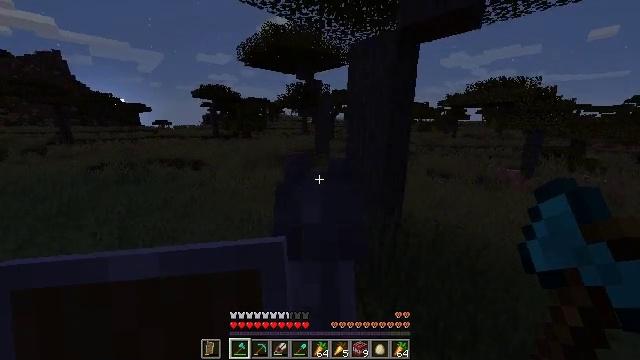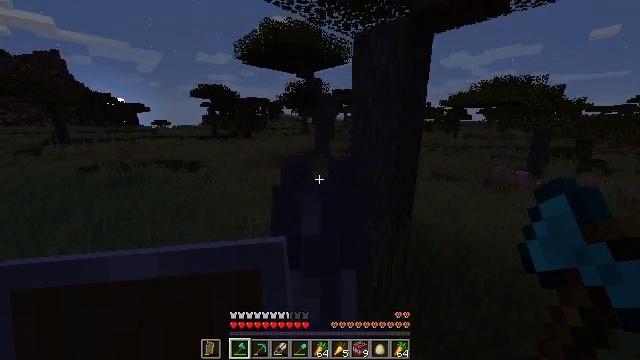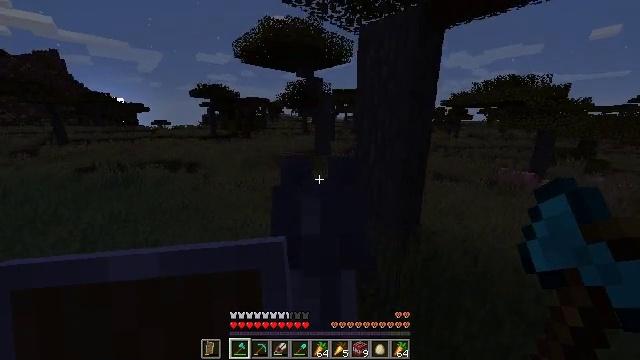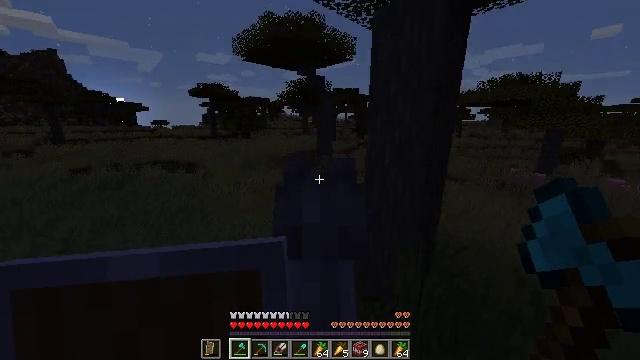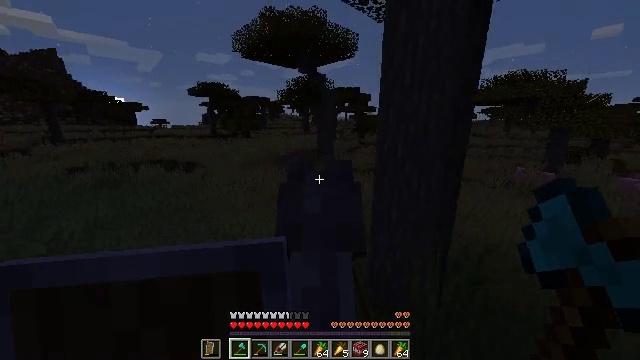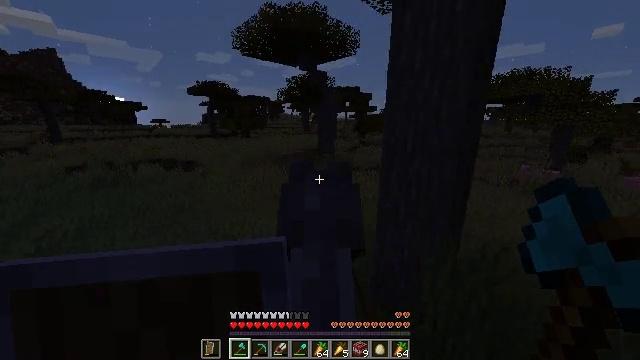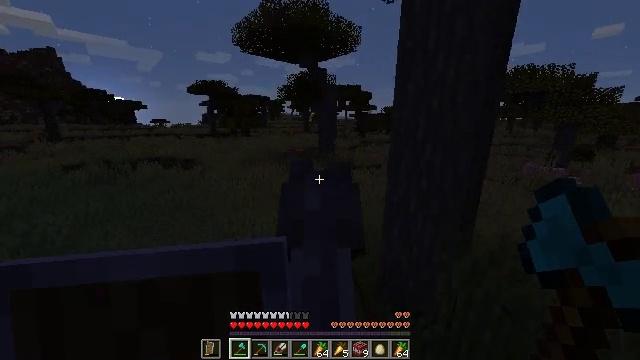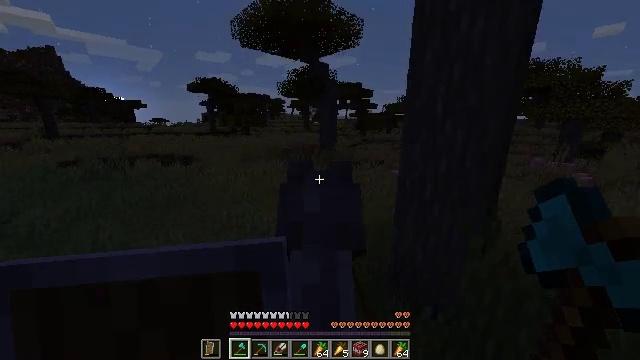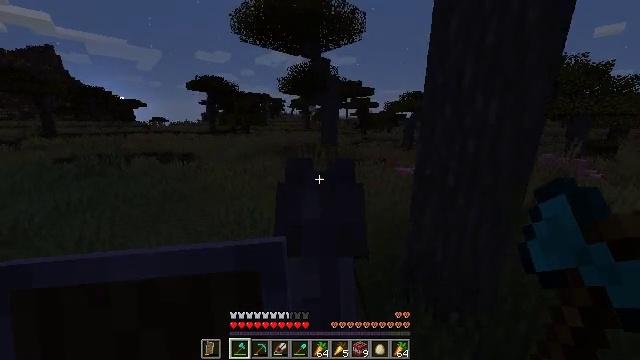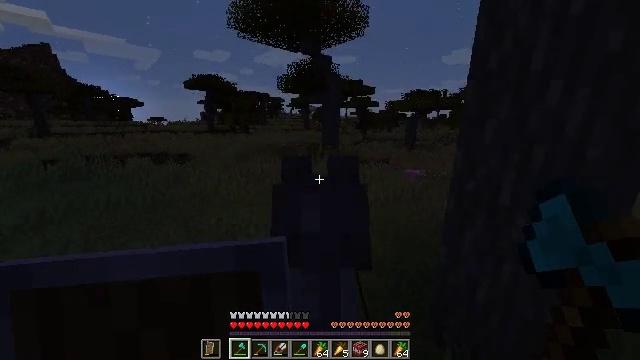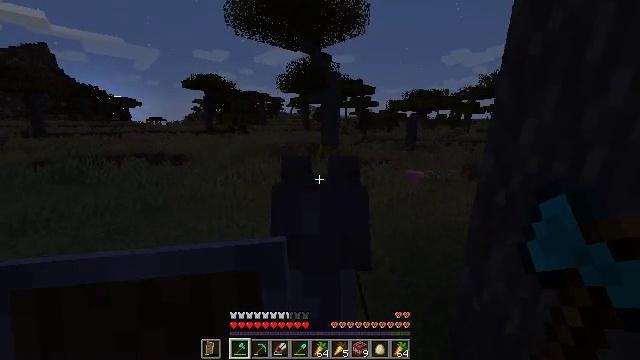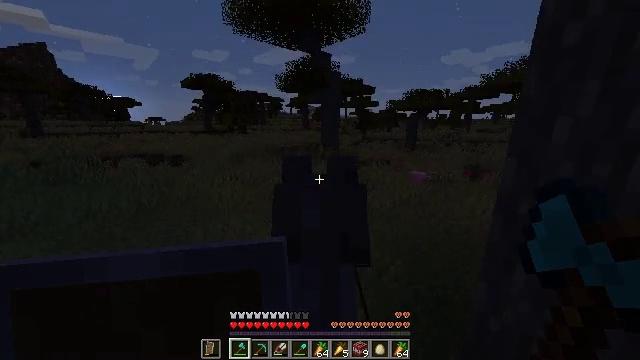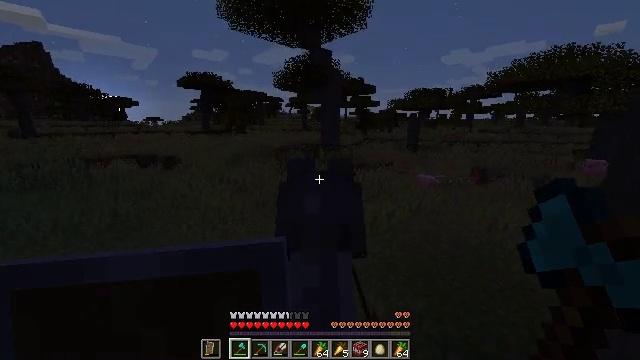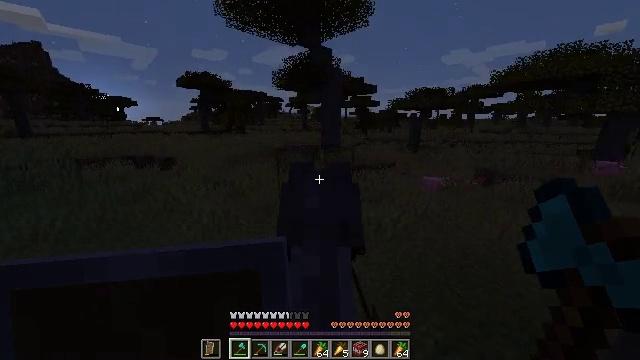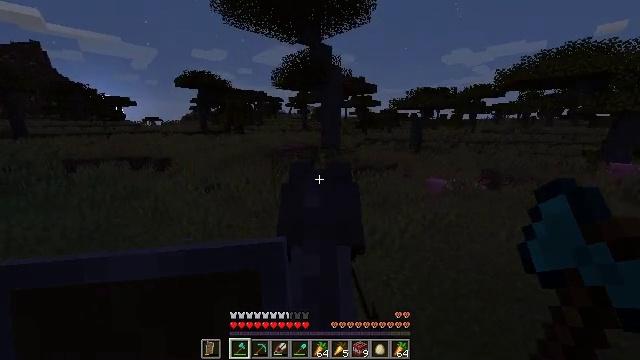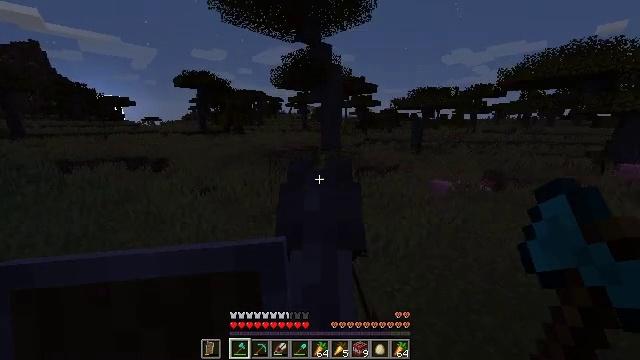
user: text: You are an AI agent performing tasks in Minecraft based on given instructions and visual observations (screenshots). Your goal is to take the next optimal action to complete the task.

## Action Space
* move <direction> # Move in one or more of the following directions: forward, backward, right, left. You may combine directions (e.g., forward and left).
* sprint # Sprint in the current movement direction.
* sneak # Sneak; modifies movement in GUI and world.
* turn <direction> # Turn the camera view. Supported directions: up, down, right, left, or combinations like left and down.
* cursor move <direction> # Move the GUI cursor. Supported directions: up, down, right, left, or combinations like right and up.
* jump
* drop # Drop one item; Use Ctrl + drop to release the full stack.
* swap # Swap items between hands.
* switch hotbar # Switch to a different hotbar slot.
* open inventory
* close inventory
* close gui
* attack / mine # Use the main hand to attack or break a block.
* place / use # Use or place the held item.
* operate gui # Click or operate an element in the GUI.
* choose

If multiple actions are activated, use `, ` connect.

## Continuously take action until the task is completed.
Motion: motion action
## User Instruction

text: Destroy the fire.
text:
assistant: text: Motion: move forward and move left, sprint
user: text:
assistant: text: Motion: move forward and move left, sprint
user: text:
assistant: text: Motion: move forward and move left, sprint
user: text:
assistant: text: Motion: move forward and move left, sprint
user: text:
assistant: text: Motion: move forward and move left, sprint
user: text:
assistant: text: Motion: move forward and move left, sprint
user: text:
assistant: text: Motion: move forward, sprint
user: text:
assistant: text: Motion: move forward, sprint
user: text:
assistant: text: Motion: move forward, sprint
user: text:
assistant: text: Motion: move forward, sprint
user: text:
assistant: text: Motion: move forward, sprint
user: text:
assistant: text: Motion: move forward, sprint
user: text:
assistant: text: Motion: move forward, sprint
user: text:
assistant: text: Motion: move forward, sprint
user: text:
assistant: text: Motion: move forward and move left, sprint
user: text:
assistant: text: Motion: move forward and move left, sprint
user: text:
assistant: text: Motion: move forward and move left, sprint
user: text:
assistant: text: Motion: move forward and move left, sprint
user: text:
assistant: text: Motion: move forward and move left, sprint
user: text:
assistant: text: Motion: move forward and move left, sprint
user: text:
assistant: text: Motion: move forward, sprint
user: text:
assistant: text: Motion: move forward, sprint
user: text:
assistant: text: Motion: move forward, sprint, turn right
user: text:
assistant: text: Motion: move forward, sprint
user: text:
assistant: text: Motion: move forward, sprint, turn down
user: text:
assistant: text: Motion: move forward, sprint, turn down
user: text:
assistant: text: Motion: move forward, sprint
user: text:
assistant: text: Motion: move forward, sprint
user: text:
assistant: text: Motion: move forward, sprint
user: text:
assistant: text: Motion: move forward, sprint